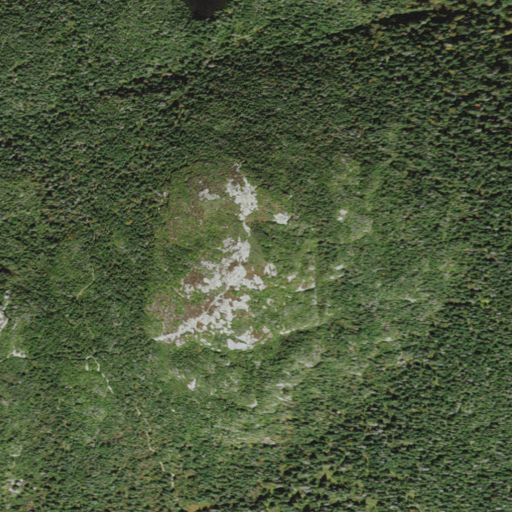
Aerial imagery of mountain in Vermont named Adams Apple containing evergreen forest, mixed forest, and grassland